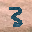
Label: 3